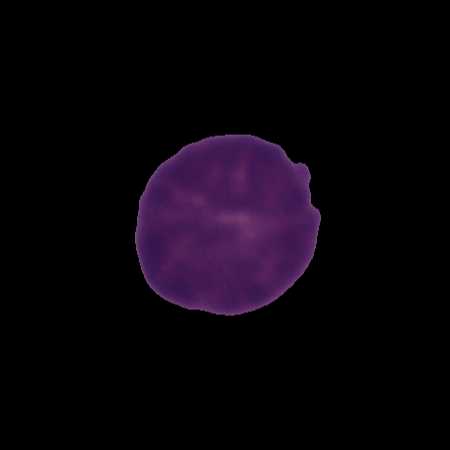
Label: healthy